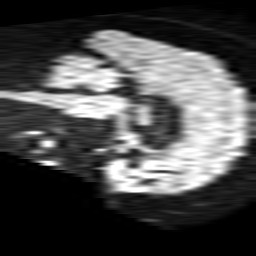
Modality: TRACE
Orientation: sagittal
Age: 64
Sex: male
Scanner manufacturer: philips
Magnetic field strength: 1.5 T
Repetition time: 3.548 s
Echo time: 0.09719 s